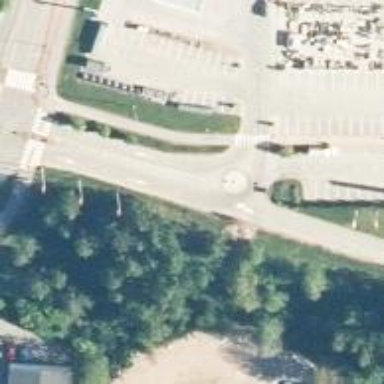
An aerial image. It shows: Mini roundabout on the road.